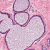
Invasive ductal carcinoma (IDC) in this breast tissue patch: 0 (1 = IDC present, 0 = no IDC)